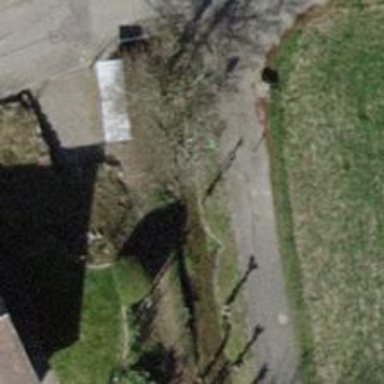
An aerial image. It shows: Bollard barrier.